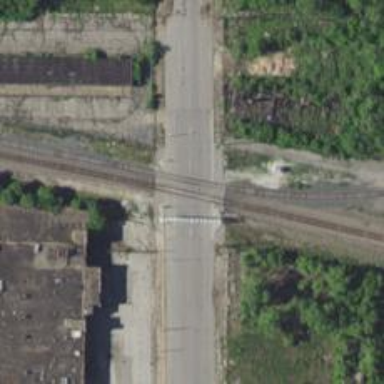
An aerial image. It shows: Railway crossing.